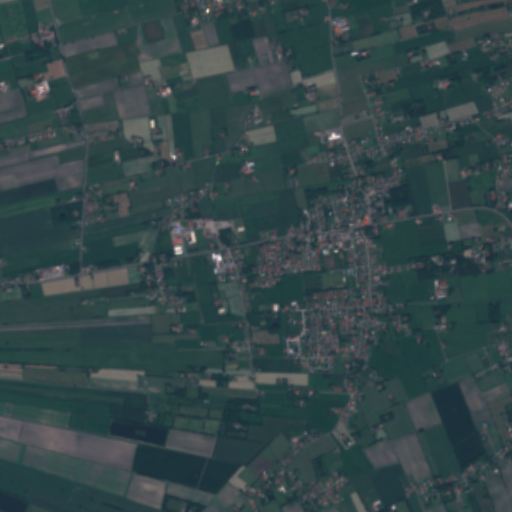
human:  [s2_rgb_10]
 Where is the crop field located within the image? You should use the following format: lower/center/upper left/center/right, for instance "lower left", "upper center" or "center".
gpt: The crop field is located in the upper left of the image.
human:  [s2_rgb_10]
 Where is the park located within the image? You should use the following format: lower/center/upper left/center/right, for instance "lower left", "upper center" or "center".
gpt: The park is located in the center right of the image.
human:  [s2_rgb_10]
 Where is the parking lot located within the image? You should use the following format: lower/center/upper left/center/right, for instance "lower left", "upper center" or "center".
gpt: The parking lot is located in the center right of the image.
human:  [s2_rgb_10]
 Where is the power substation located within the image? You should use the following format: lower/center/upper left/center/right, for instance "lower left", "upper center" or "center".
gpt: The power substation is located in the upper left of the image.
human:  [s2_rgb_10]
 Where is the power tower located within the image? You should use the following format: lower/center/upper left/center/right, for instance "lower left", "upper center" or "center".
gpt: The power tower is located in the upper left of the image.
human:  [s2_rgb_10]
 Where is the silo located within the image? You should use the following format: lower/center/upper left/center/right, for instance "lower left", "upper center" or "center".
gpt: The silo is located in the upper left of the image.
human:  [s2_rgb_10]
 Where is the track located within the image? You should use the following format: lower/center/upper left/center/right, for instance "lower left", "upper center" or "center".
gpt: The track is located in the center right of the image.
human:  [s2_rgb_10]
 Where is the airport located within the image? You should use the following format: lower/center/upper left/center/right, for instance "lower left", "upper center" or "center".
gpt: There is no airport in the image.